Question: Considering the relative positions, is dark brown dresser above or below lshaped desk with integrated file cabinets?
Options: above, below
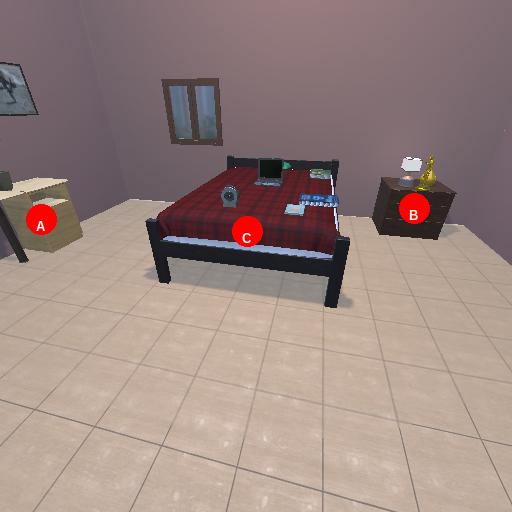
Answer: above